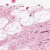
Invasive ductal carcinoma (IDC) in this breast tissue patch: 0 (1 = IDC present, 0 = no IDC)